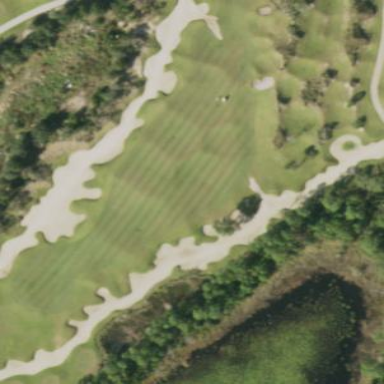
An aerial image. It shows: Sandy area is golf bunker.